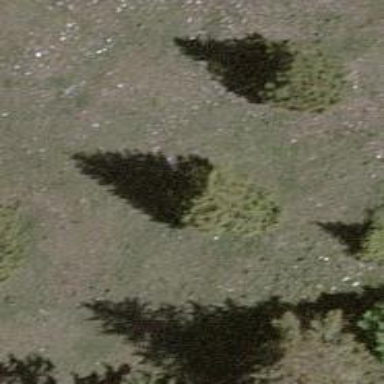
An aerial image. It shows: Single tag "natural: tree."